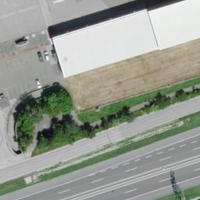
EUNIS habitat code: 57
Species observed at this site:
Clematis vitalba